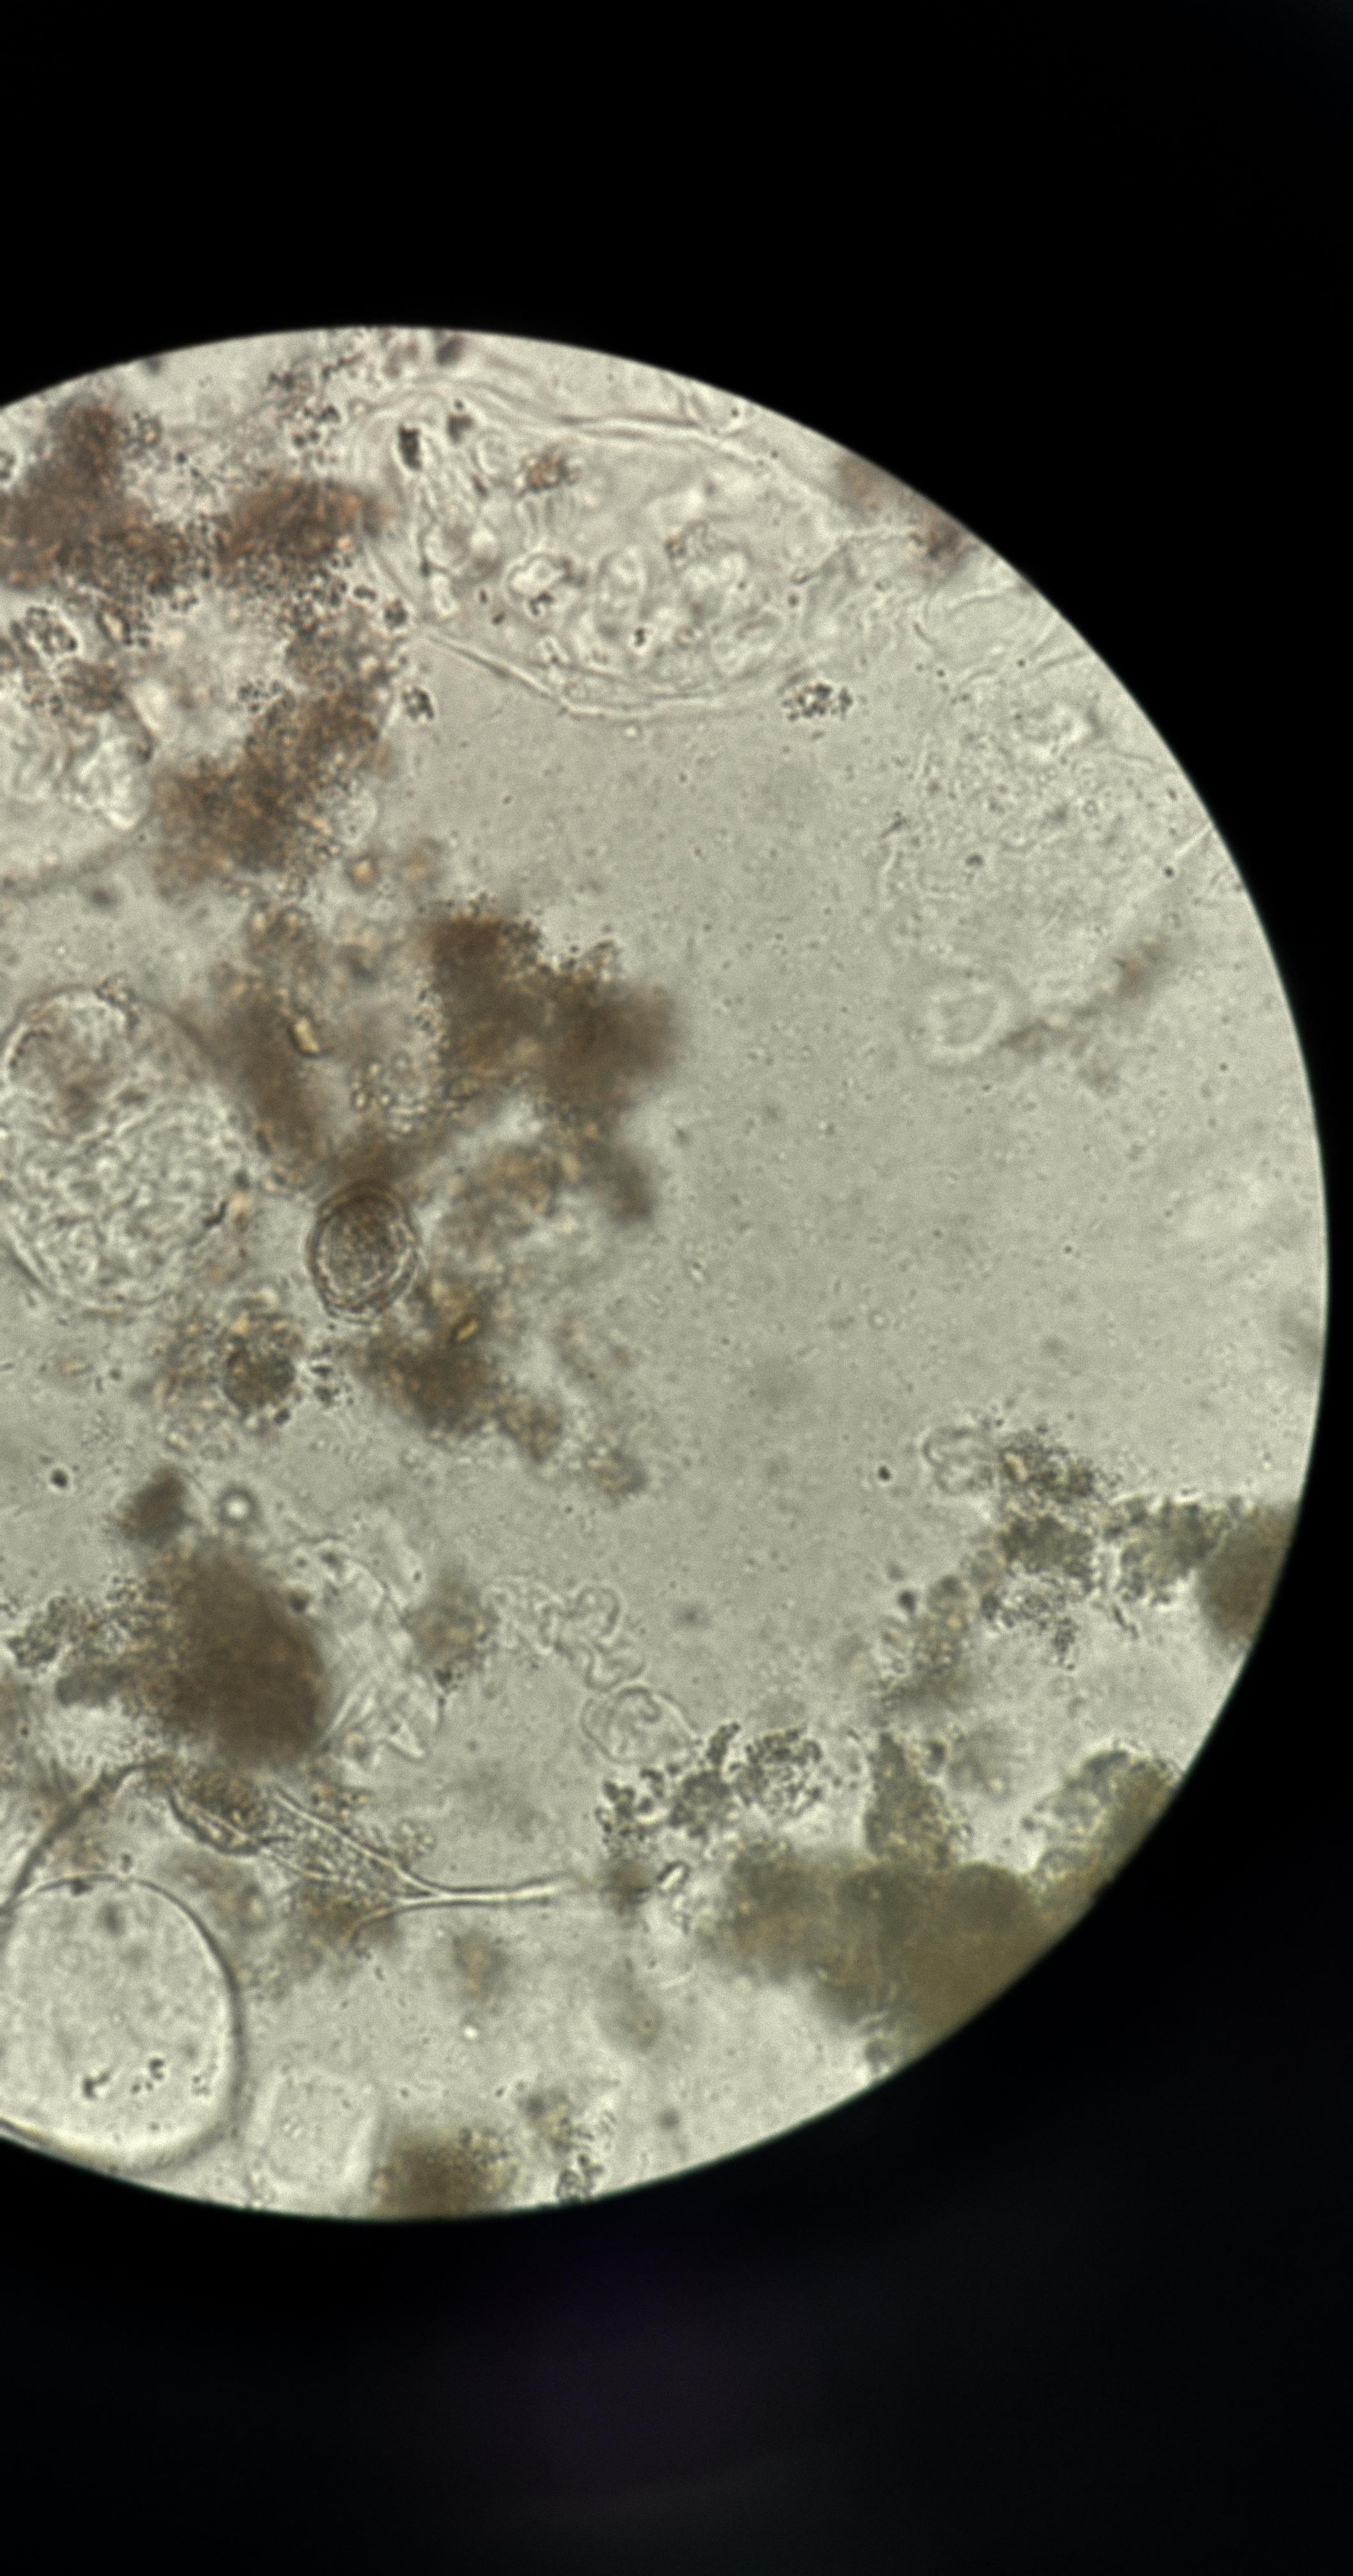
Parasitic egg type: Hymenolepis nana